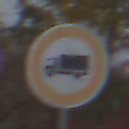
Verkehrszeichen: VerbotFuerKraftfahrzeugeUeberDreiKommaFuenfTonnen
Umgebung: Outdoor, Nature
Tageszeit: MorningAfternoon
Wetter: Overcast
Licht: Natural
Jahreszeit: NotSpecified
Kontrast: LowContrast